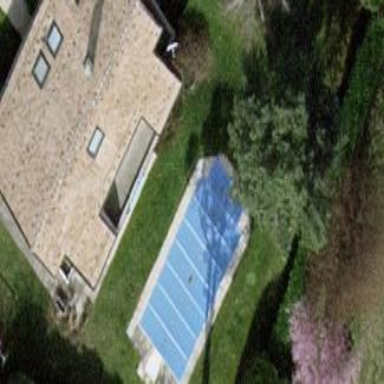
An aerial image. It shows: Swimming pool located in leisure land.